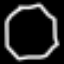
Label: octagon